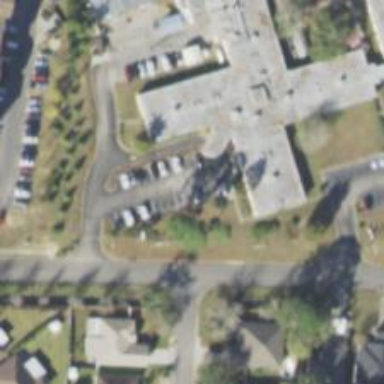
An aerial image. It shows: Parking space.